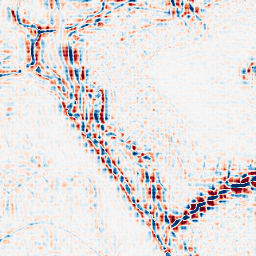
Category: wavelet
Decomposition family: wavelet_reverse_biorthogonal
Decomposition parameters: wavelet: rbio4.4
level: 3
Upsampling method: sinc_hamming
Upsampling parameters: scale: 8
kernel_size: 8
Upsampling scale: 8